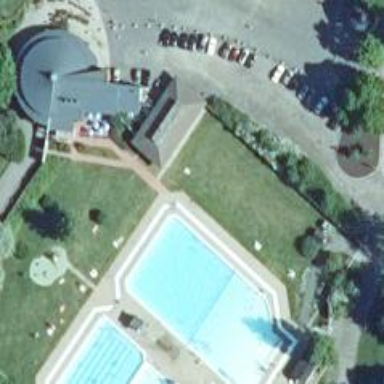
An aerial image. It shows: Swimming pool located in leisure land.